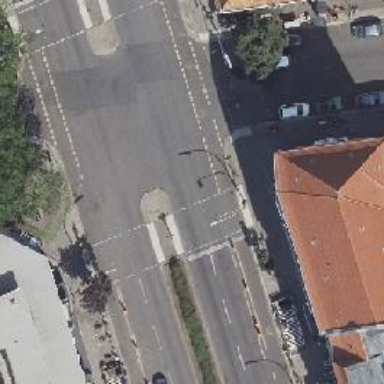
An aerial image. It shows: Cycleway lane with asphalt surface. There is kerb and row of trees separating the cycleway on the right.